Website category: sports
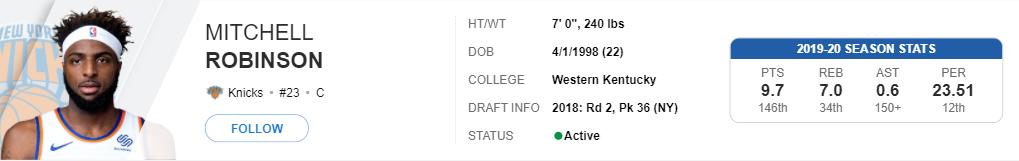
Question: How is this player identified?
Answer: Mitchell Robinson

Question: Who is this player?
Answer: Mitchell Robinson

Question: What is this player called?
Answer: Mitchell Robinson

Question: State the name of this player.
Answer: Mitchell Robinson

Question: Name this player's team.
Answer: Knicks

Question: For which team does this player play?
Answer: Knicks

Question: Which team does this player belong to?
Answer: Knicks

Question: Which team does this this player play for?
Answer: Knicks

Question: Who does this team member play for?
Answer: Knicks

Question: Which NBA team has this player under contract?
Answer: Knicks

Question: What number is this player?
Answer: #23

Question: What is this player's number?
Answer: #23

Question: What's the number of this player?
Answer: #23

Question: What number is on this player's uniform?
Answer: #23

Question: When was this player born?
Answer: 4/1/1998

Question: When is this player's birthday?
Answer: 4/1/1998

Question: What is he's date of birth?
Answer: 4/1/1998

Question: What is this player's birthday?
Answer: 4/1/1998

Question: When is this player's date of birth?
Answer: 4/1/1998

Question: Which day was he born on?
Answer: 4/1/1998

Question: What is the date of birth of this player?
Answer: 4/1/1998

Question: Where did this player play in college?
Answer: Western Kentucky

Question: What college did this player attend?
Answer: Western Kentucky

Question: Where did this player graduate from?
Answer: Western Kentucky

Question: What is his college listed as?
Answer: Western Kentucky

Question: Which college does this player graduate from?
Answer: Western Kentucky

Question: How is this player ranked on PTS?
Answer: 9.7

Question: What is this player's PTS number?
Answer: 9.7

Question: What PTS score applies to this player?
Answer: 9.7

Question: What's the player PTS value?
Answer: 9.7

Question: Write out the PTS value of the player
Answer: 9.7

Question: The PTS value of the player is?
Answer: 9.7

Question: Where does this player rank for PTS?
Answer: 146th

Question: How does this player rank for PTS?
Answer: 146th

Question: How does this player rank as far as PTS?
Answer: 146th

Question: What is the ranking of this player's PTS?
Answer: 146th

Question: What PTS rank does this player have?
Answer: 146th

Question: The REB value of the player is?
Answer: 7.0

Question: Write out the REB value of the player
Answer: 7.0

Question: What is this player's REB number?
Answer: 7.0

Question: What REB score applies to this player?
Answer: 7.0

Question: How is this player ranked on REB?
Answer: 7.0

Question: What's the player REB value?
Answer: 7.0

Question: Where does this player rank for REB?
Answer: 34th

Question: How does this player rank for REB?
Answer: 34th

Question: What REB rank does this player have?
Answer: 34th

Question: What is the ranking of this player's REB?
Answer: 34th

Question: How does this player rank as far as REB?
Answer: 34th

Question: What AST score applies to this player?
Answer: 0.6

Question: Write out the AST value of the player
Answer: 0.6

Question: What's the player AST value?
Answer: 0.6

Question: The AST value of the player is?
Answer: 0.6

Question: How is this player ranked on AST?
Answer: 0.6

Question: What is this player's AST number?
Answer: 0.6

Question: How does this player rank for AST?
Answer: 150+

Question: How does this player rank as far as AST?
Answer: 150+

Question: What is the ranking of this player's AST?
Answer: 150+

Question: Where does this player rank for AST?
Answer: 150+

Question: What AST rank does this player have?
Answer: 150+

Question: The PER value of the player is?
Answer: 23.51

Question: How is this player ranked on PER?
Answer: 23.51

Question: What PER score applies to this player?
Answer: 23.51

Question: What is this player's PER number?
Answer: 23.51

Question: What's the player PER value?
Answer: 23.51